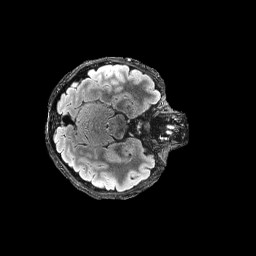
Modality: FLAIR
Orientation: axial
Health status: ill
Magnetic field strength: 3 T